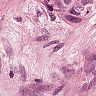
Metastatic tissue present: yes